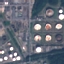
Label: Industrial